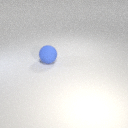
large blue rubber sphere